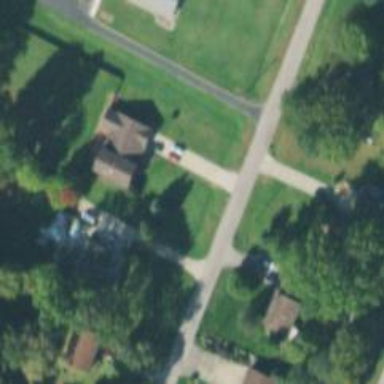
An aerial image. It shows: Driveway leading to service road.